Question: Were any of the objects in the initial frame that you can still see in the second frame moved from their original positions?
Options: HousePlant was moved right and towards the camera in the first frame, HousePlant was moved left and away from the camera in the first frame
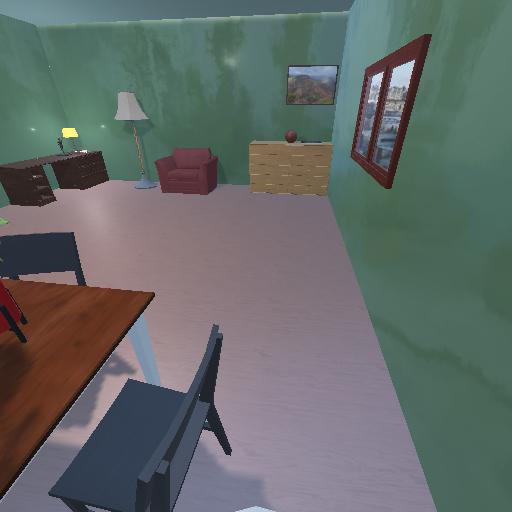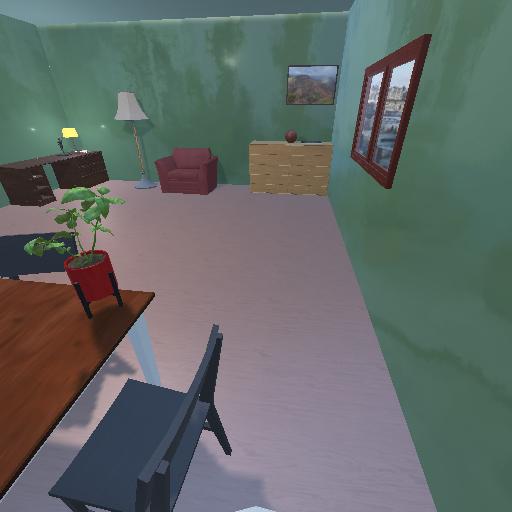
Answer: HousePlant was moved right and towards the camera in the first frame